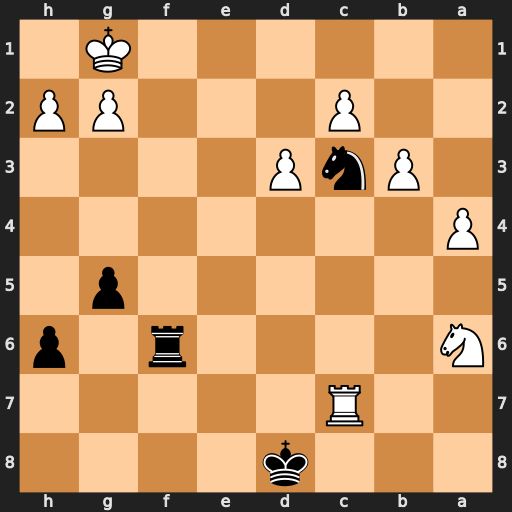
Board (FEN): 3k4/2R5/N4r1p/6p1/P7/1PnP4/2P3PP/6K1
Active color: b
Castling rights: -
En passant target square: -
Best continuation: Ne2+ Kh1 Rf1#